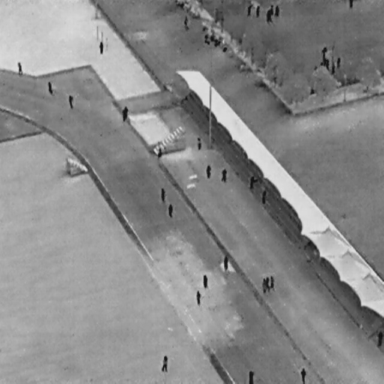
There are 31 People in the infrared image.